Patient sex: M
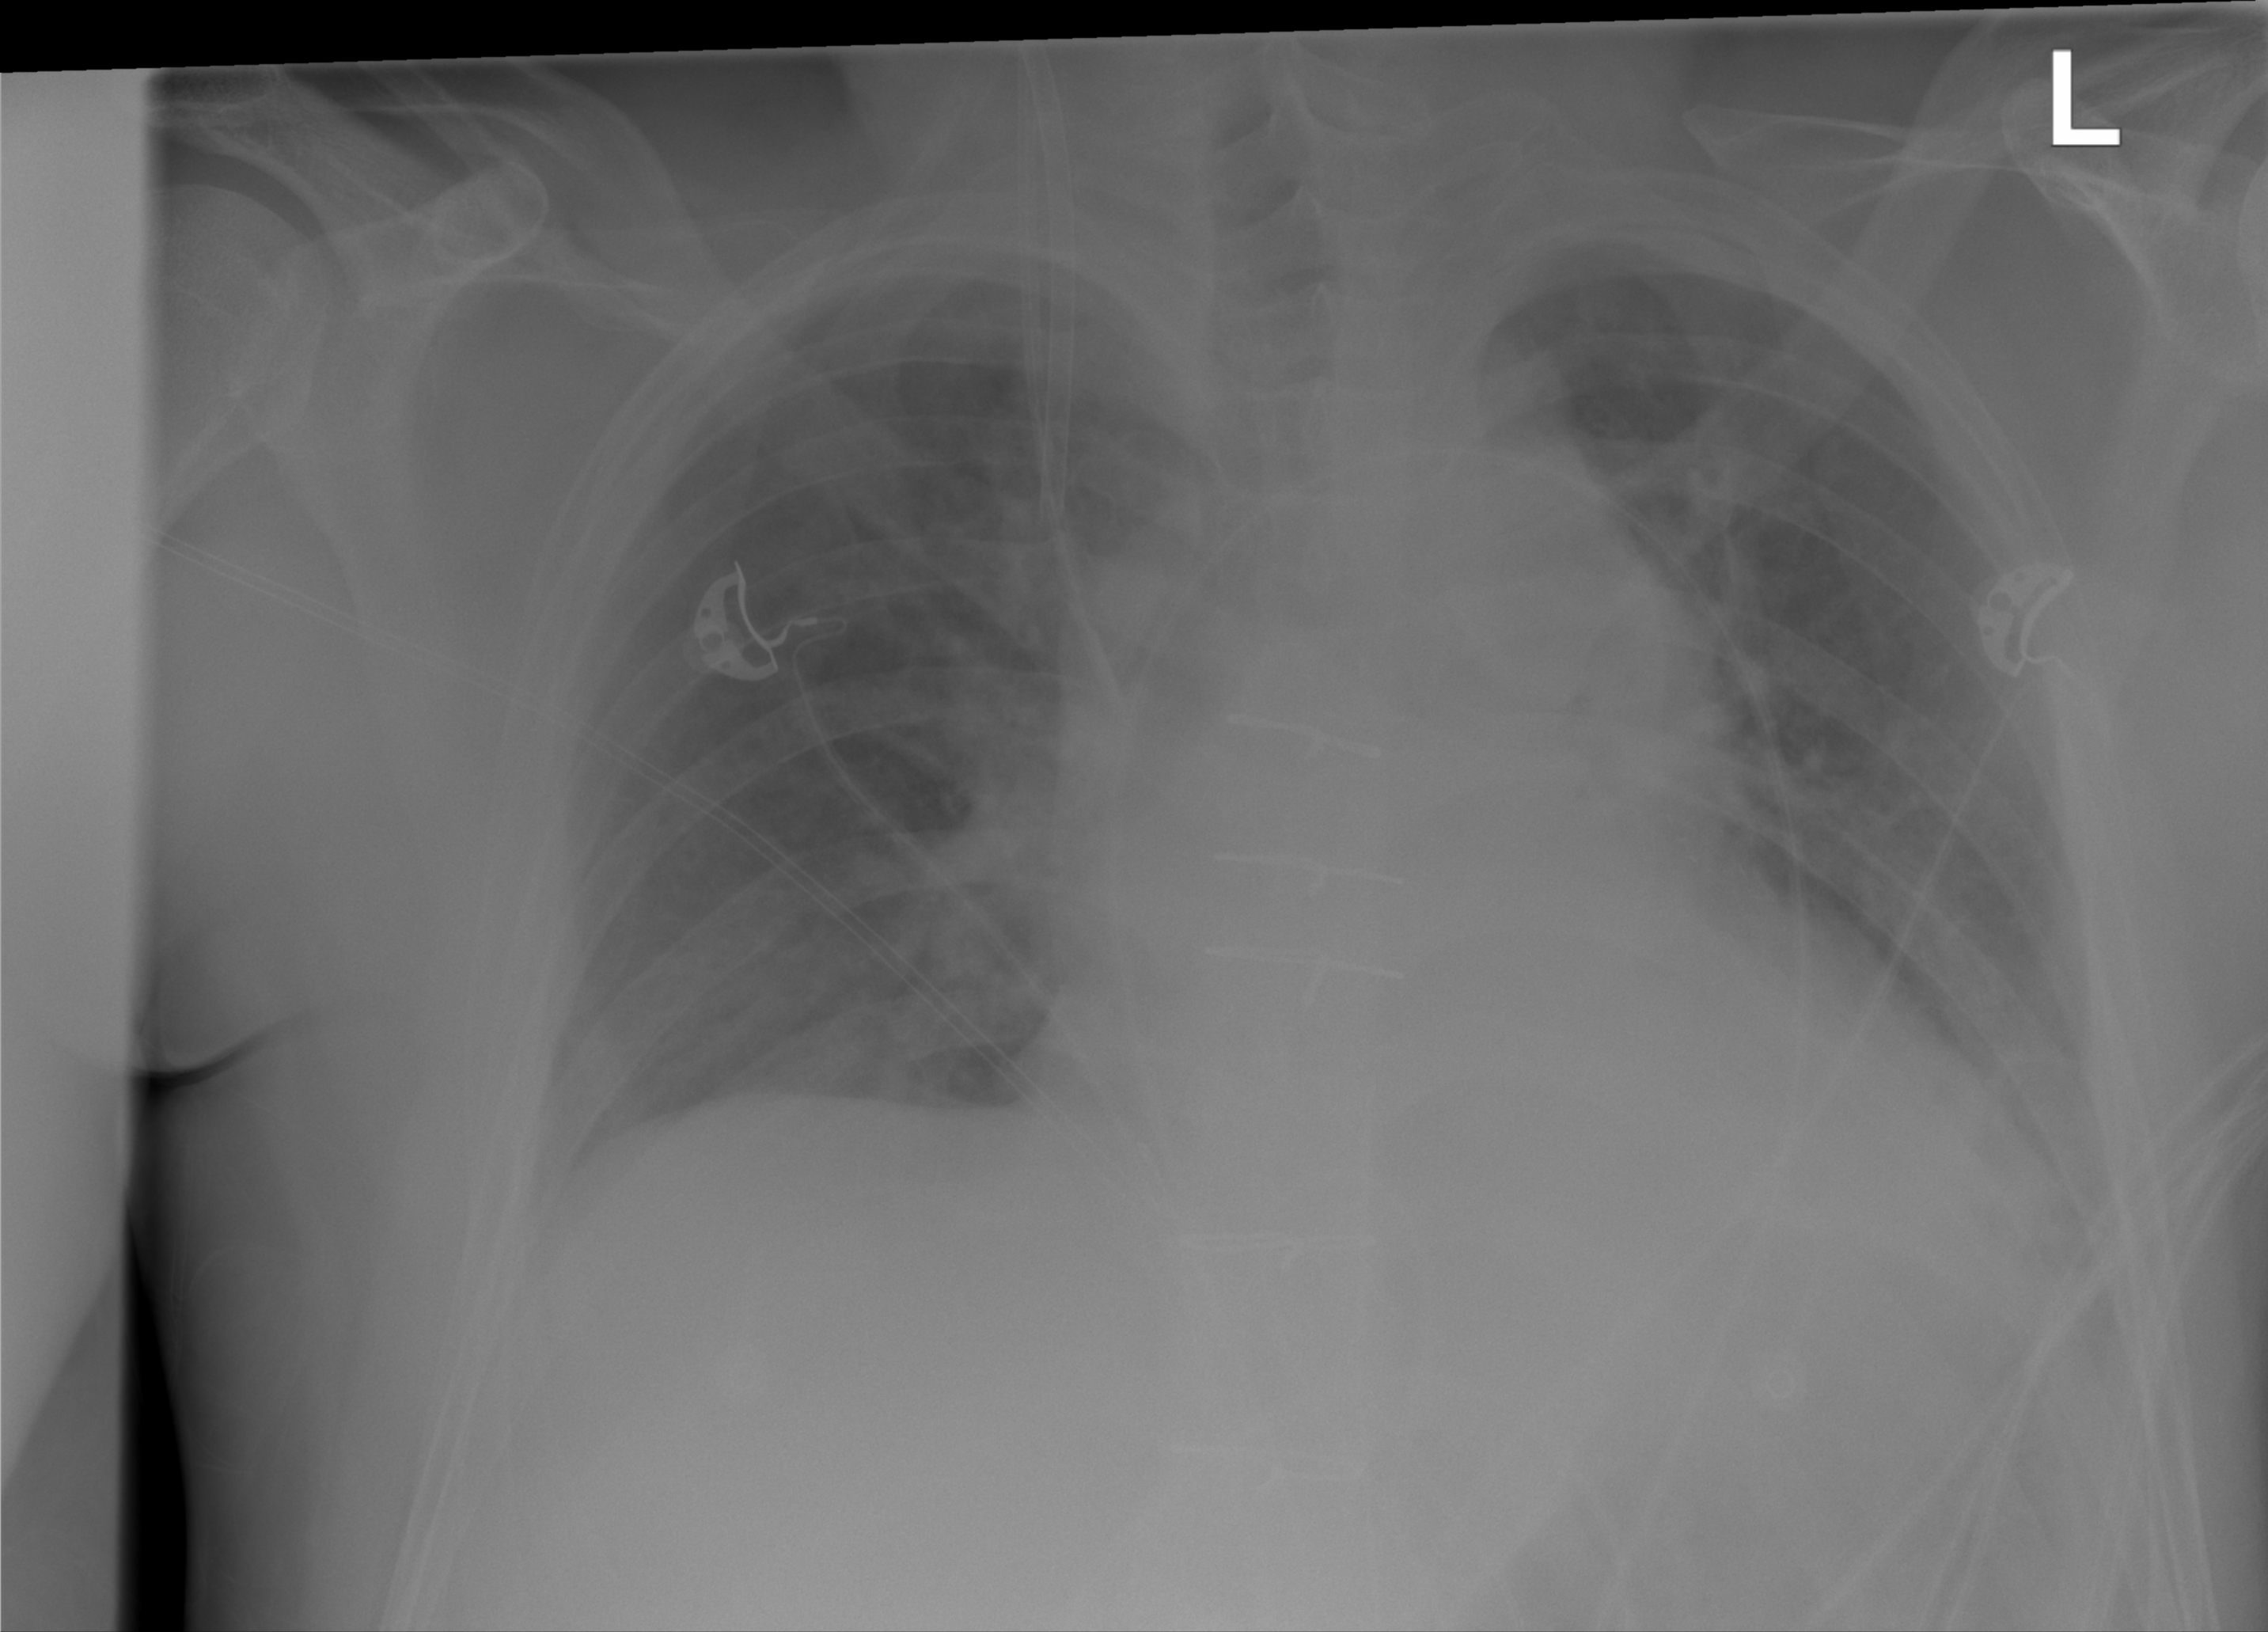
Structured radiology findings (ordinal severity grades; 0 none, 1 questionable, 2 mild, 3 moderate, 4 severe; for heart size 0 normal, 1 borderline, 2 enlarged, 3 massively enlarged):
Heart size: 0
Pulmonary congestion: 0
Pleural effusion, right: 0
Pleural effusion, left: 1
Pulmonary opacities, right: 0
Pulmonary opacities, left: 0
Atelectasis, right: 0
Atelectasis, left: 1